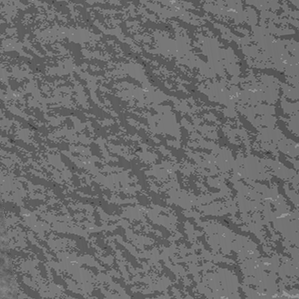
Label: frost